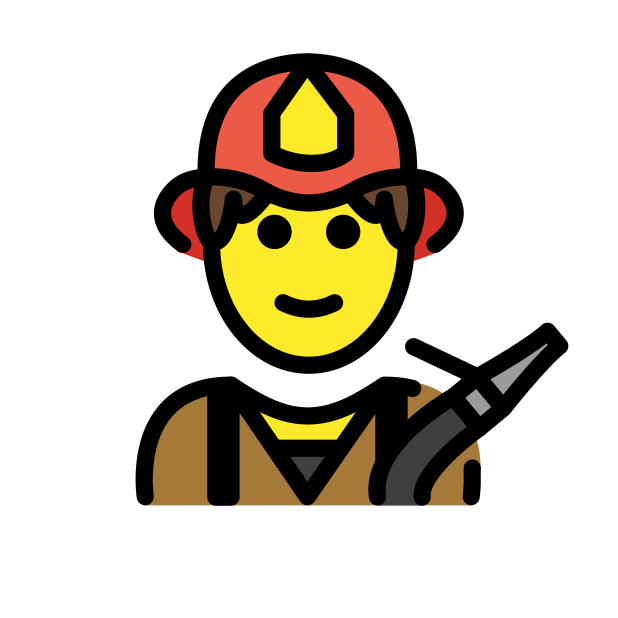
man firefighter